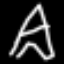
Label: The Eiffel Tower